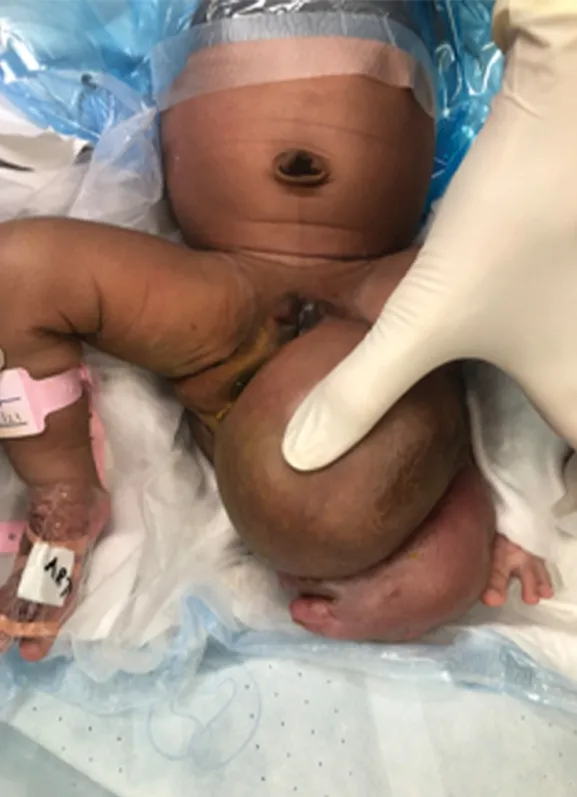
Preoperative photo of the patient showing the anterior view of the multilobulated mass.
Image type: medical_photograph (other_medical_photograph)